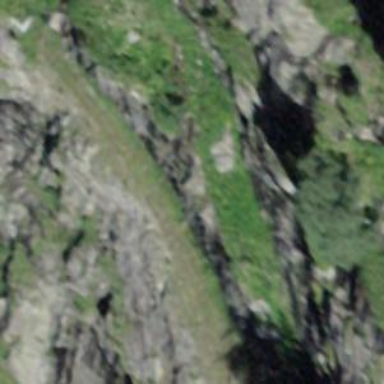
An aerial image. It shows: Disused railway.